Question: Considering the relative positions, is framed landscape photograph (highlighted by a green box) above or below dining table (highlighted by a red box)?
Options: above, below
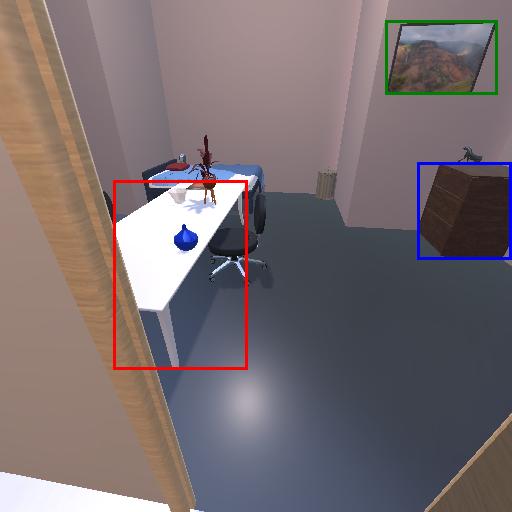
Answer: above